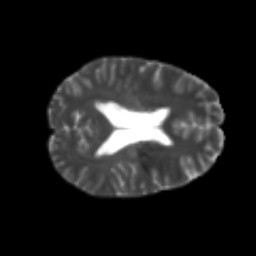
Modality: T2w
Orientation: axial
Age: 20
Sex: female
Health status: healthy
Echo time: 0.074 s